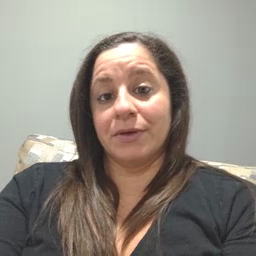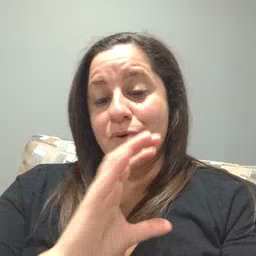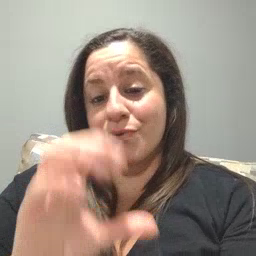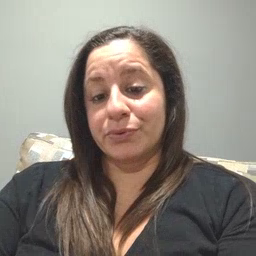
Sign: old